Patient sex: M
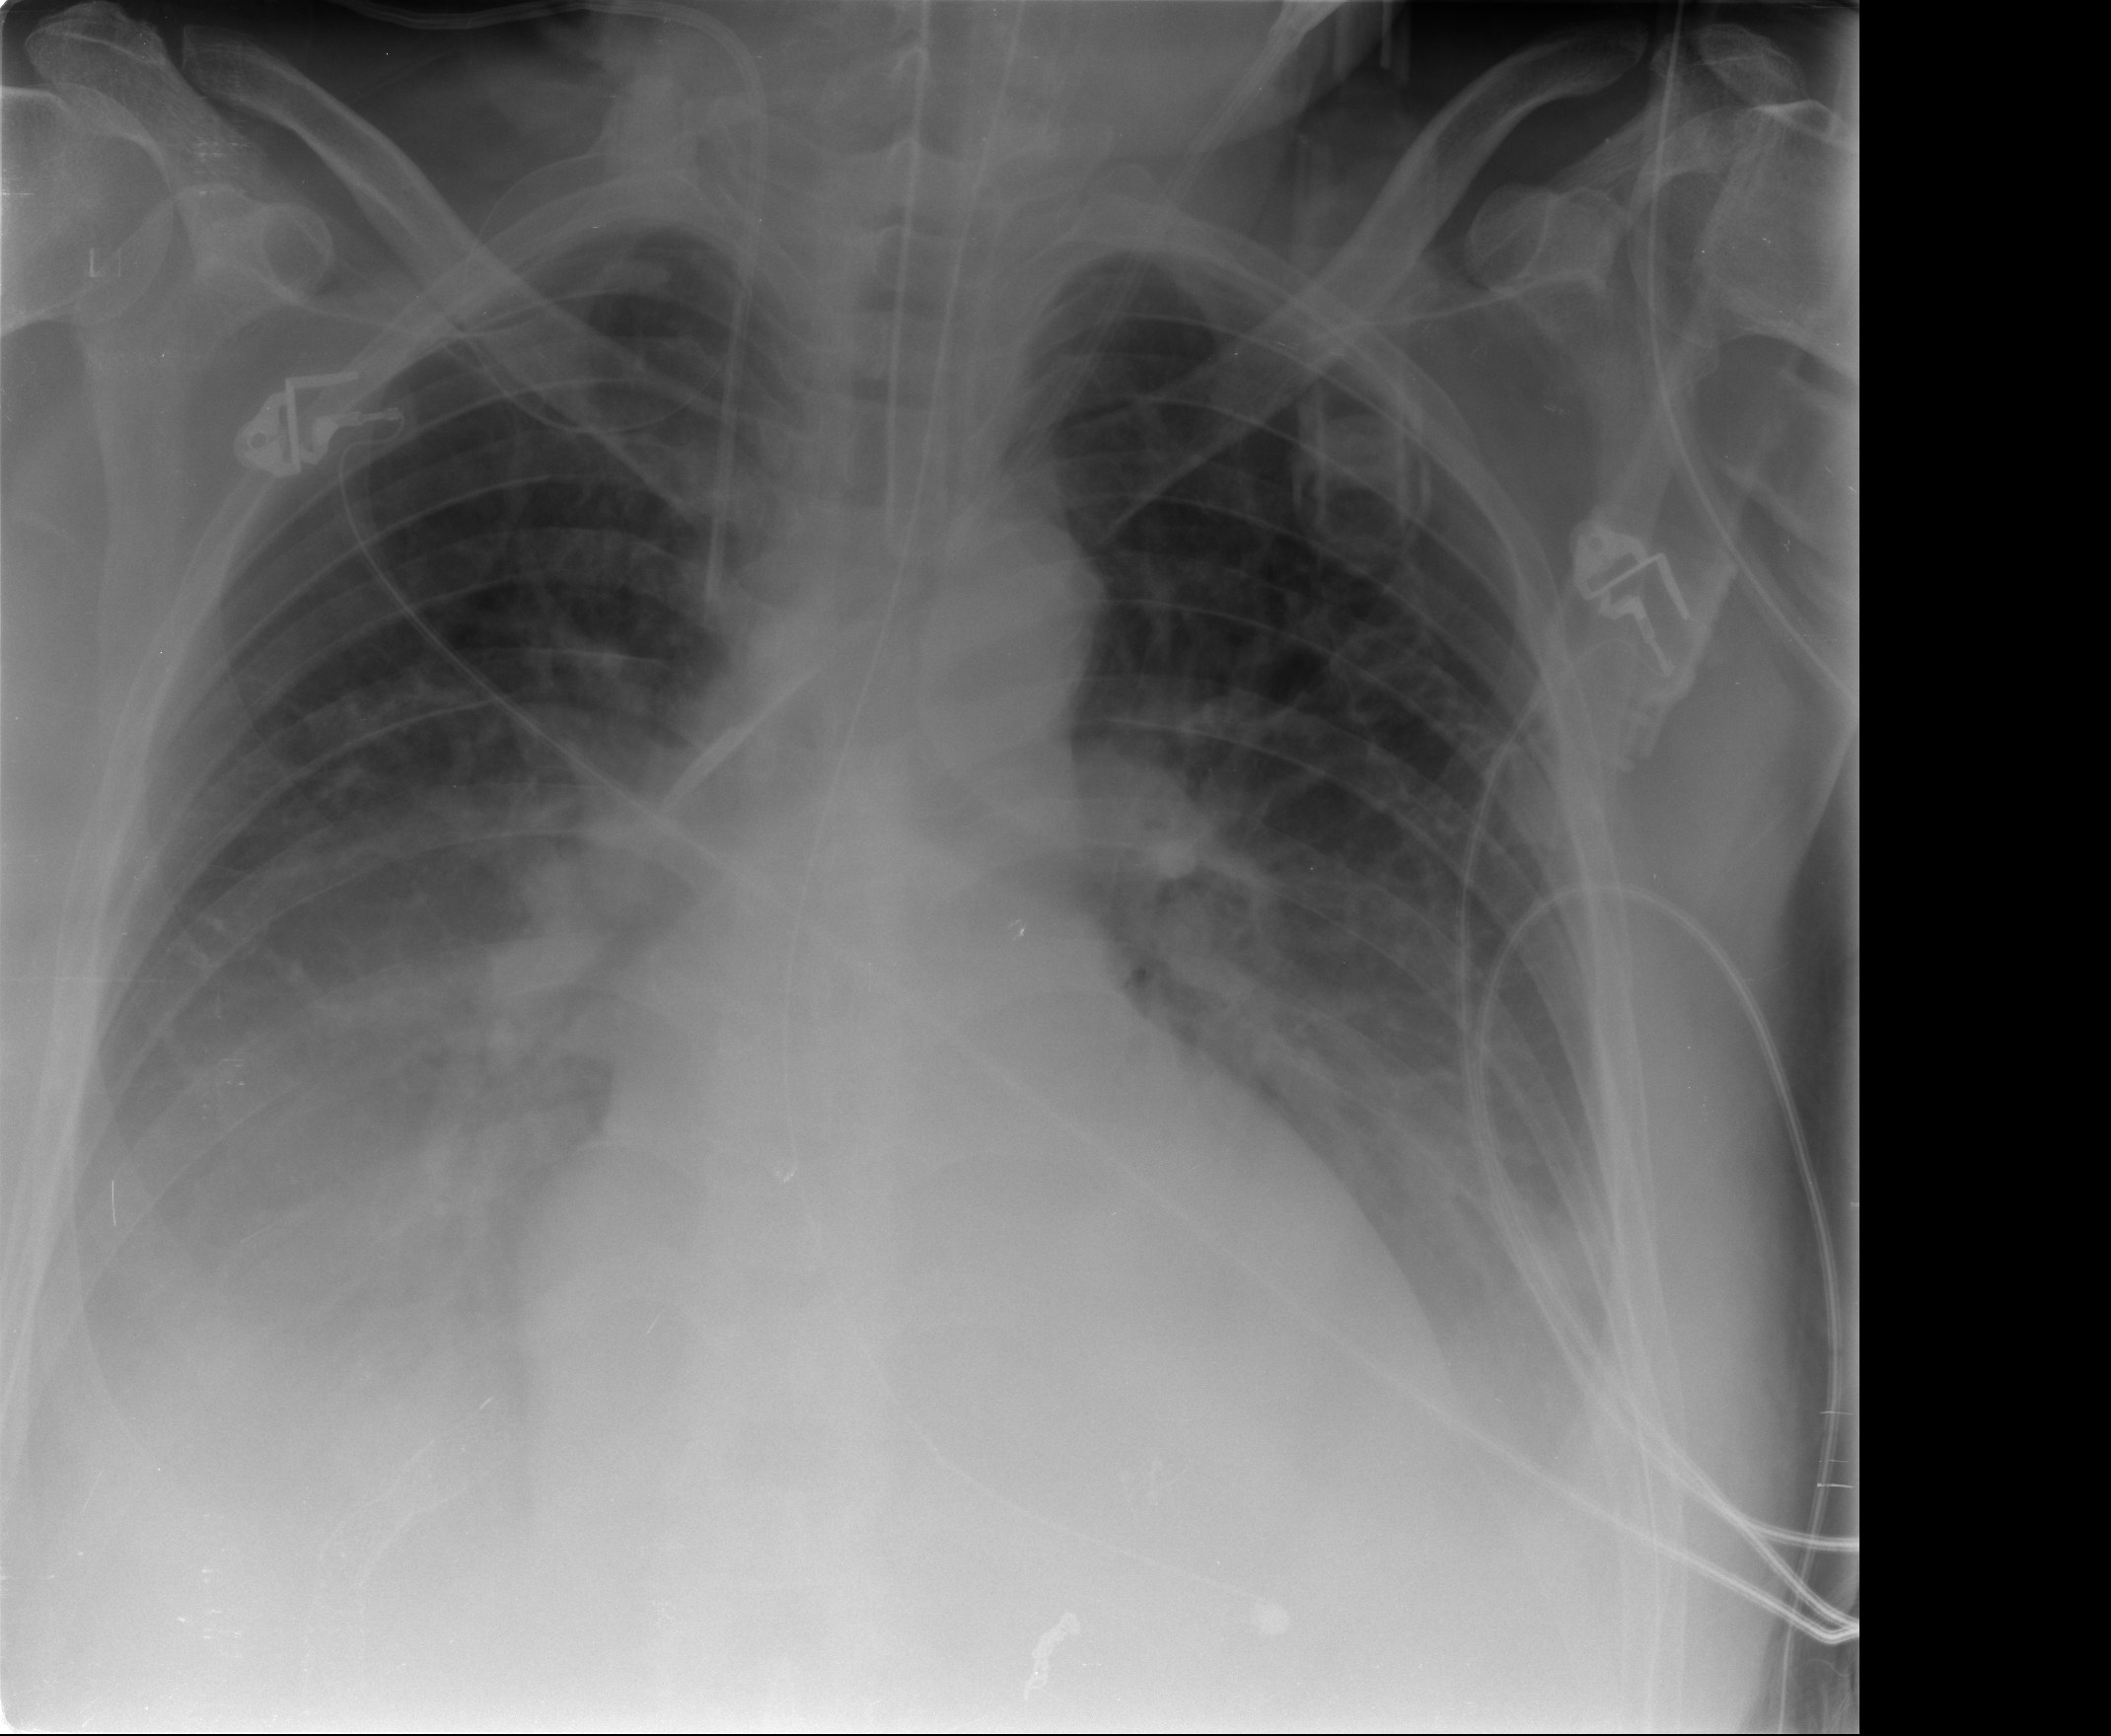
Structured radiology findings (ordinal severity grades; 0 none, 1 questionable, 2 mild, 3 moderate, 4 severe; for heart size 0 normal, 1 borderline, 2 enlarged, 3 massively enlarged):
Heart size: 2
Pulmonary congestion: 2
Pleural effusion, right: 3
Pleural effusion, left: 2
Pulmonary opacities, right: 0
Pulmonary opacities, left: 0
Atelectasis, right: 2
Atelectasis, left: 2